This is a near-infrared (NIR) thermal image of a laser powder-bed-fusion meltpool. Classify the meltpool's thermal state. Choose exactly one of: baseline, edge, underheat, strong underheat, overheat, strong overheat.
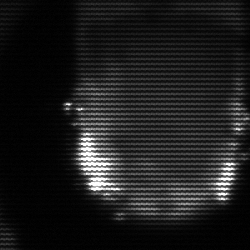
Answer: baseline